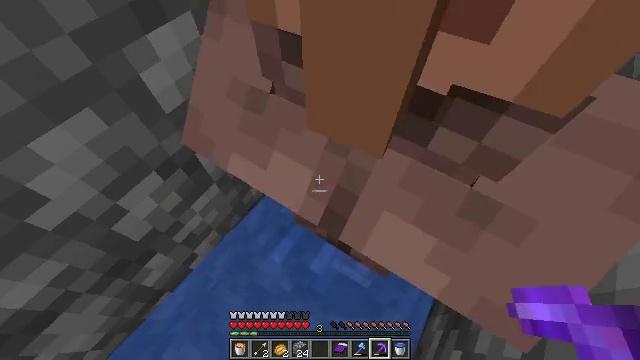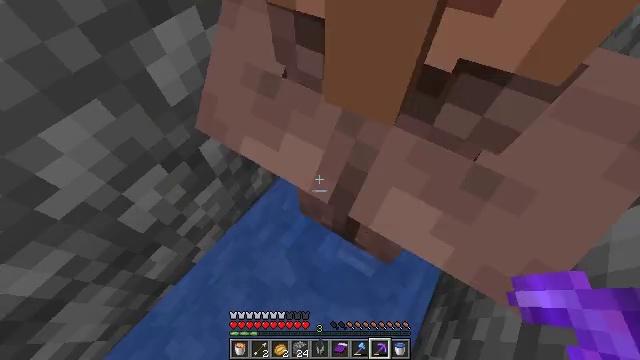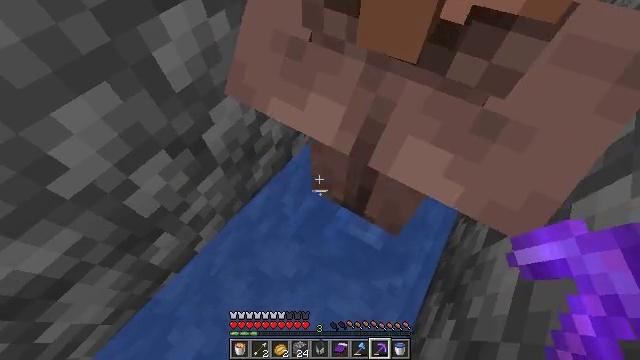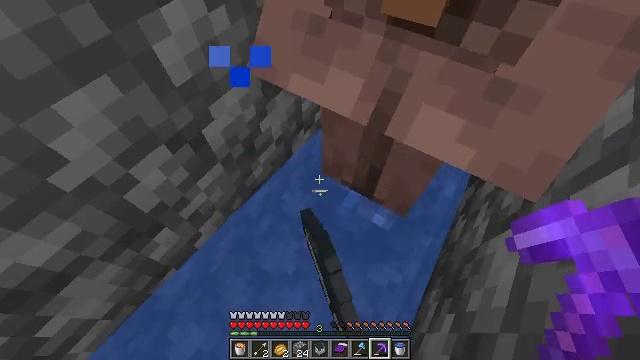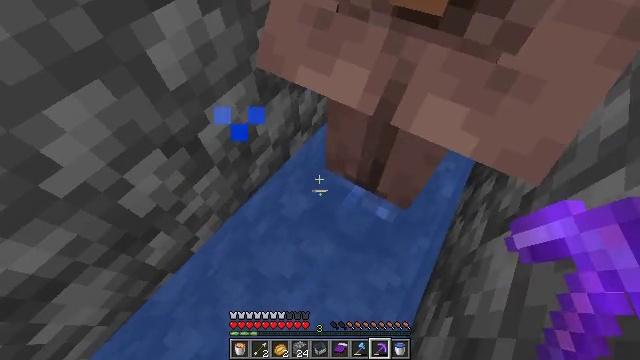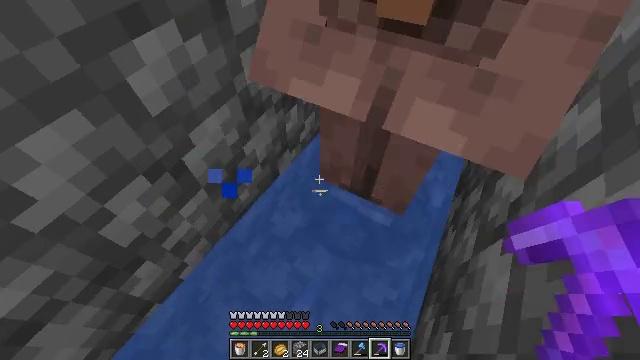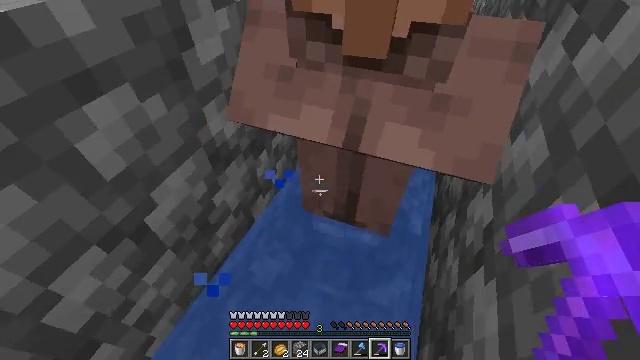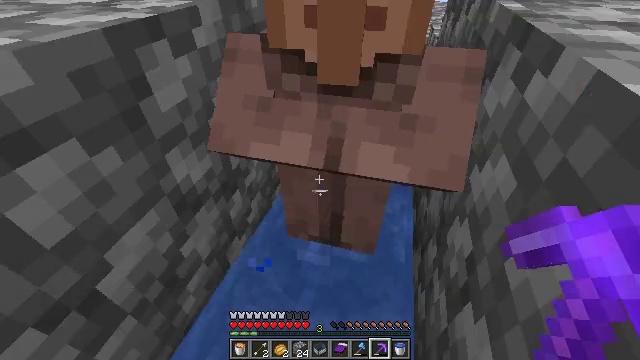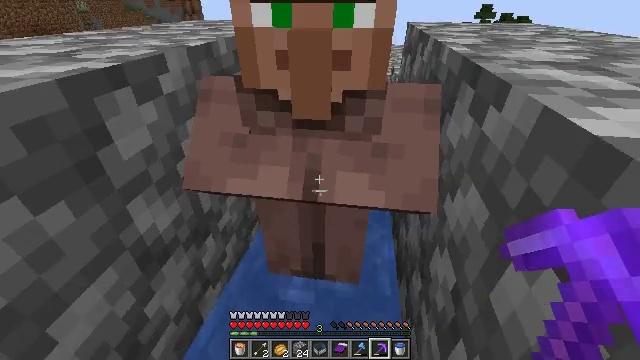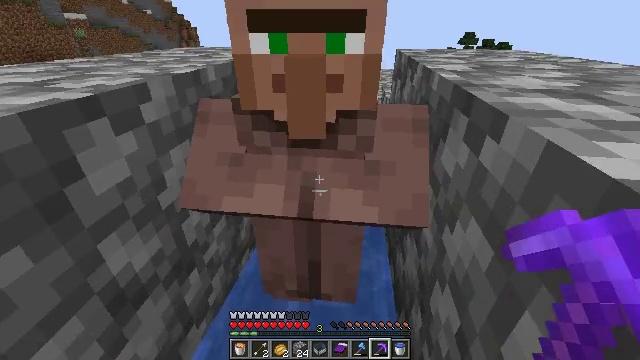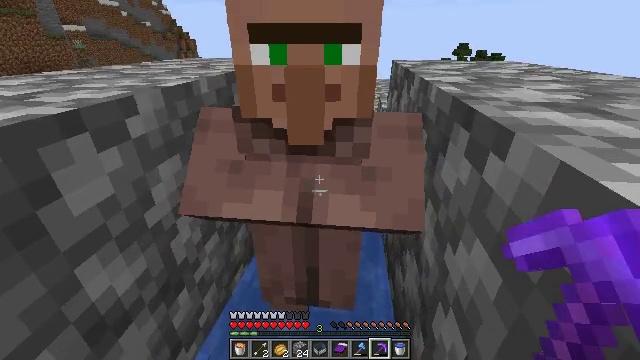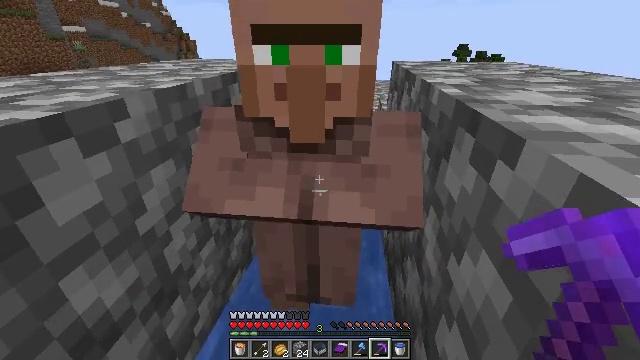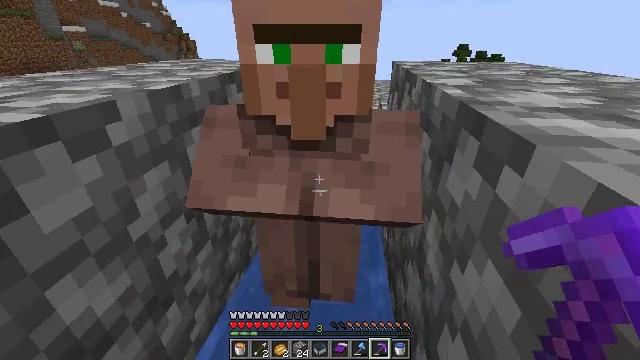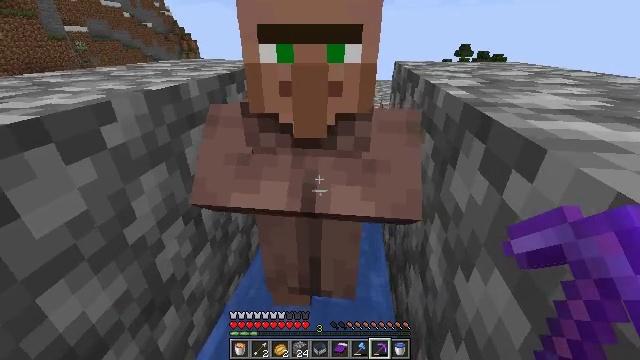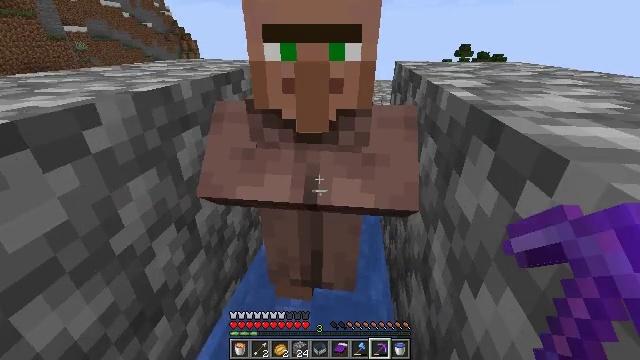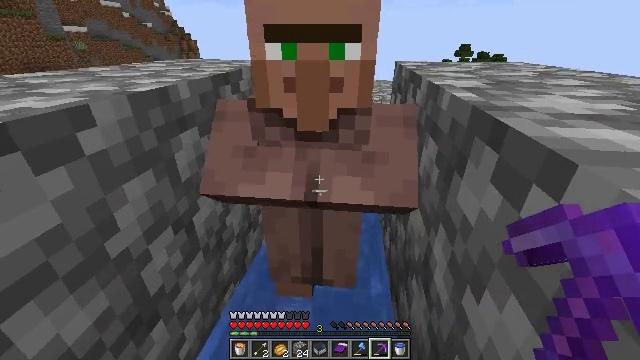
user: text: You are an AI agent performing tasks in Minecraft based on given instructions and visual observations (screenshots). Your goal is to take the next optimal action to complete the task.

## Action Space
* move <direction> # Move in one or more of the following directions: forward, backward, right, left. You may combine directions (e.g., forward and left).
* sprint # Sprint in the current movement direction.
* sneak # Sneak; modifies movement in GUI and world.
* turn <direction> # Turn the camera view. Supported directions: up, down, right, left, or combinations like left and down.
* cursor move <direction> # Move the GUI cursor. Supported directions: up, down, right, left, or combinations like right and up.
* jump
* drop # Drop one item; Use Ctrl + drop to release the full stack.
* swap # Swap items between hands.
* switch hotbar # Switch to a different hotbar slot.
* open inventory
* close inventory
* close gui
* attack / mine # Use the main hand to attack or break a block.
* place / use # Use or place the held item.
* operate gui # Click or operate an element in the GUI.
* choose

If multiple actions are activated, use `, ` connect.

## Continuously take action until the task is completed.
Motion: motion action
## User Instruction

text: Mine cobblestone to craft tools and furnaces.
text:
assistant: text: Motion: no_op
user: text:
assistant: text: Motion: no_op
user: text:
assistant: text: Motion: no_op
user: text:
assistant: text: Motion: no_op
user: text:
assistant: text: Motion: turn right and up
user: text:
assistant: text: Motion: turn right and up
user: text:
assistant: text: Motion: turn right and up
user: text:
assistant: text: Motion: turn right and up
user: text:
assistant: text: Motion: turn right and up
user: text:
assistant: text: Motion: turn up
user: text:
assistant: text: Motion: no_op
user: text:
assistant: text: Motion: no_op
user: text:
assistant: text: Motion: no_op
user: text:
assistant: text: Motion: no_op
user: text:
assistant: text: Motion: no_op
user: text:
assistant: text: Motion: no_op
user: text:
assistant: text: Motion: no_op
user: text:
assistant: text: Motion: no_op
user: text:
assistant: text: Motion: no_op
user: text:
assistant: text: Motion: no_op
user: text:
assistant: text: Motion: no_op
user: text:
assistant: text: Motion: no_op
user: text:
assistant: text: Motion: no_op
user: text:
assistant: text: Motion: no_op
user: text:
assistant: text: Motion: no_op
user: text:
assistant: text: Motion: no_op
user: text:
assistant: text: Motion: no_op
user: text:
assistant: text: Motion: no_op
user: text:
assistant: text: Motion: no_op
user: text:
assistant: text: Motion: no_op